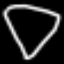
Label: diamond